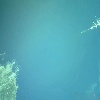
Label: water